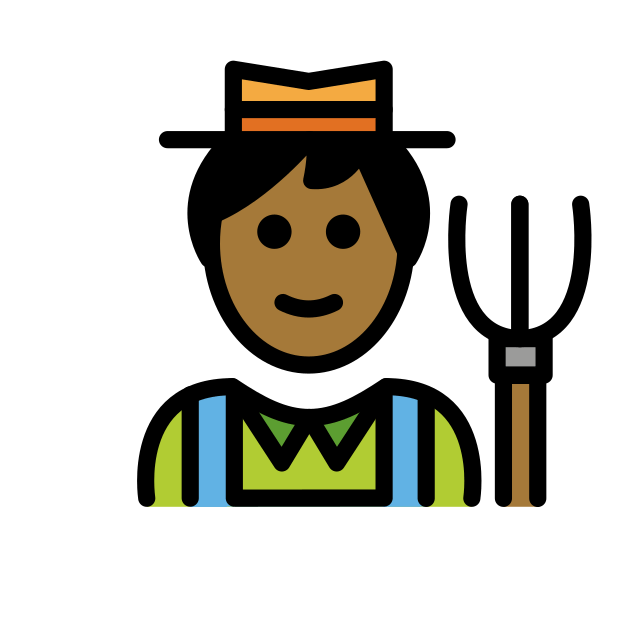
farmer: medium-dark skin tone